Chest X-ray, PA view. Patient: 36 years old, sex M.
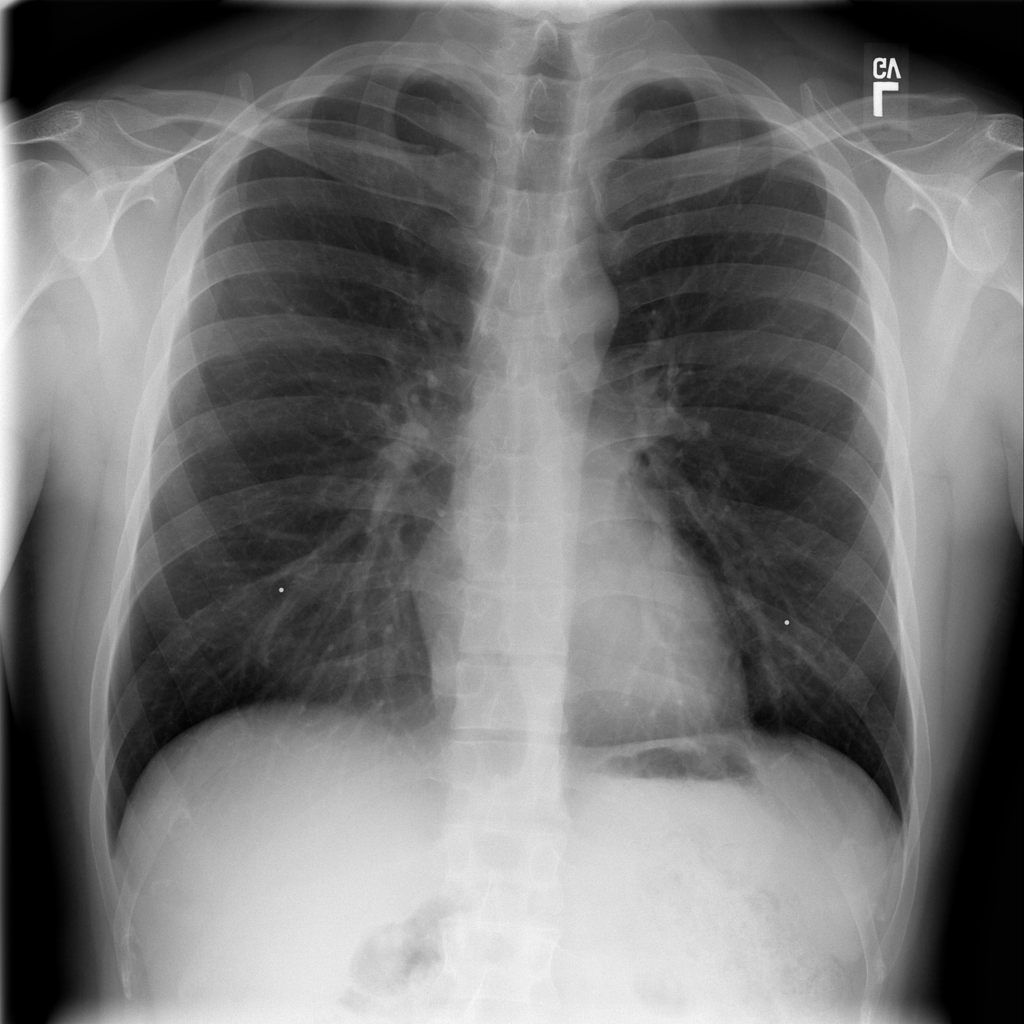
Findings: No Finding